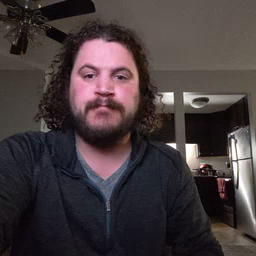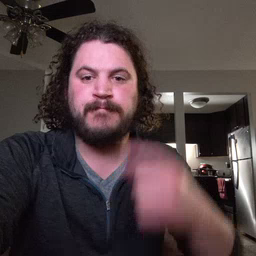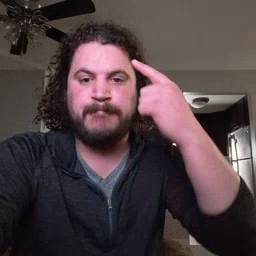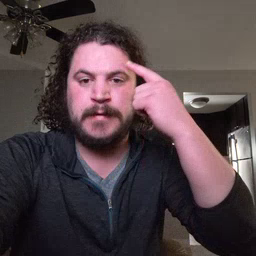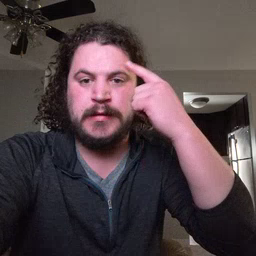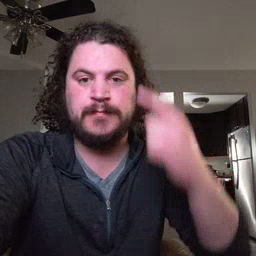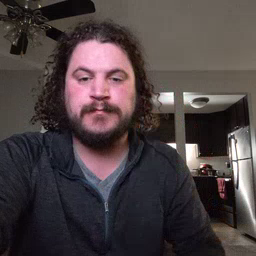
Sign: penny